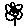
Label: flower